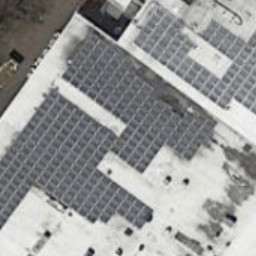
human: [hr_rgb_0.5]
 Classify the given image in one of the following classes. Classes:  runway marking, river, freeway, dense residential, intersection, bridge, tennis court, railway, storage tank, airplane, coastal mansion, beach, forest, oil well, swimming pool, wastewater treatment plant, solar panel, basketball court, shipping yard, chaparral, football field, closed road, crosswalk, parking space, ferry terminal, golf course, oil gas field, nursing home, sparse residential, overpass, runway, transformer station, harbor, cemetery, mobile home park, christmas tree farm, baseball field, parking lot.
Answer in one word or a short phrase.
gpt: solar panel